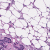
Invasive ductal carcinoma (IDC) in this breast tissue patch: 1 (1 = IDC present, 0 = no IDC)